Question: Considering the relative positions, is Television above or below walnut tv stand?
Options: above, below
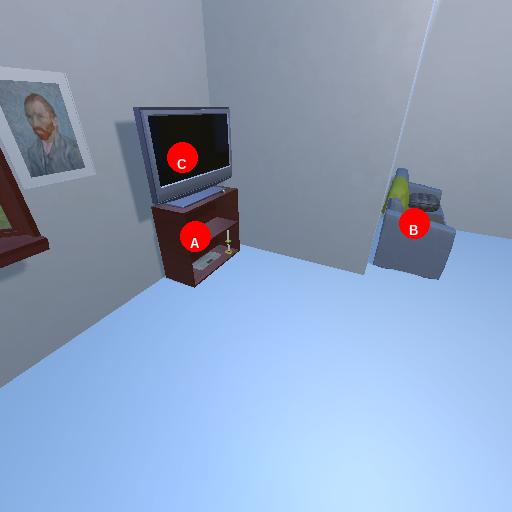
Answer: above